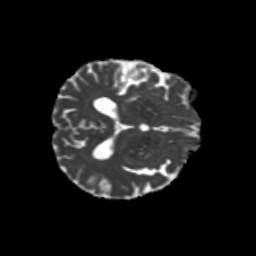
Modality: MD
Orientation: axial
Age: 63
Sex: female
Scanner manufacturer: siemens
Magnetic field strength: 3 T
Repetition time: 5.25 s
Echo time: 0.08 s